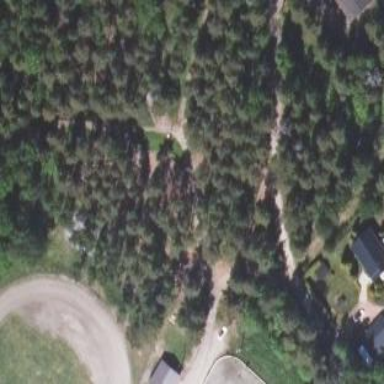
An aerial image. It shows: Disc golf course designed for leisure and sport.